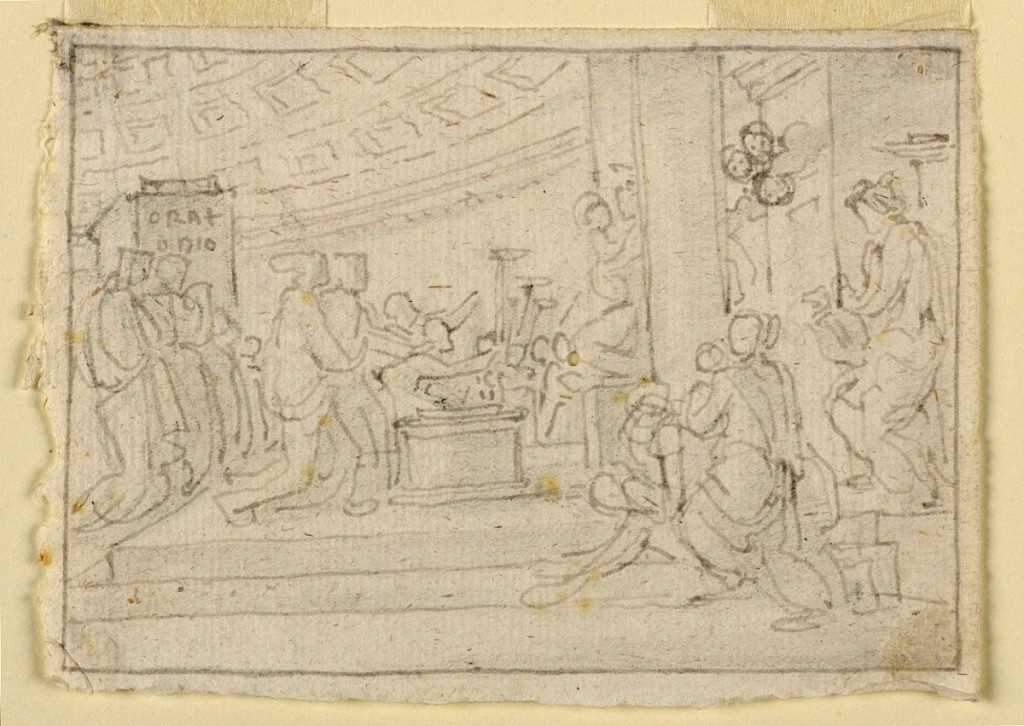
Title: Classicized Interior Scene with Virgin and Child (?)
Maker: Fortunato Duranti, Italian, 1787 - 1863
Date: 1820–1850
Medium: Pen and ink, black chalk on paper
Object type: Drawing
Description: Classicized Interior Scene with Virgin and Child (?).